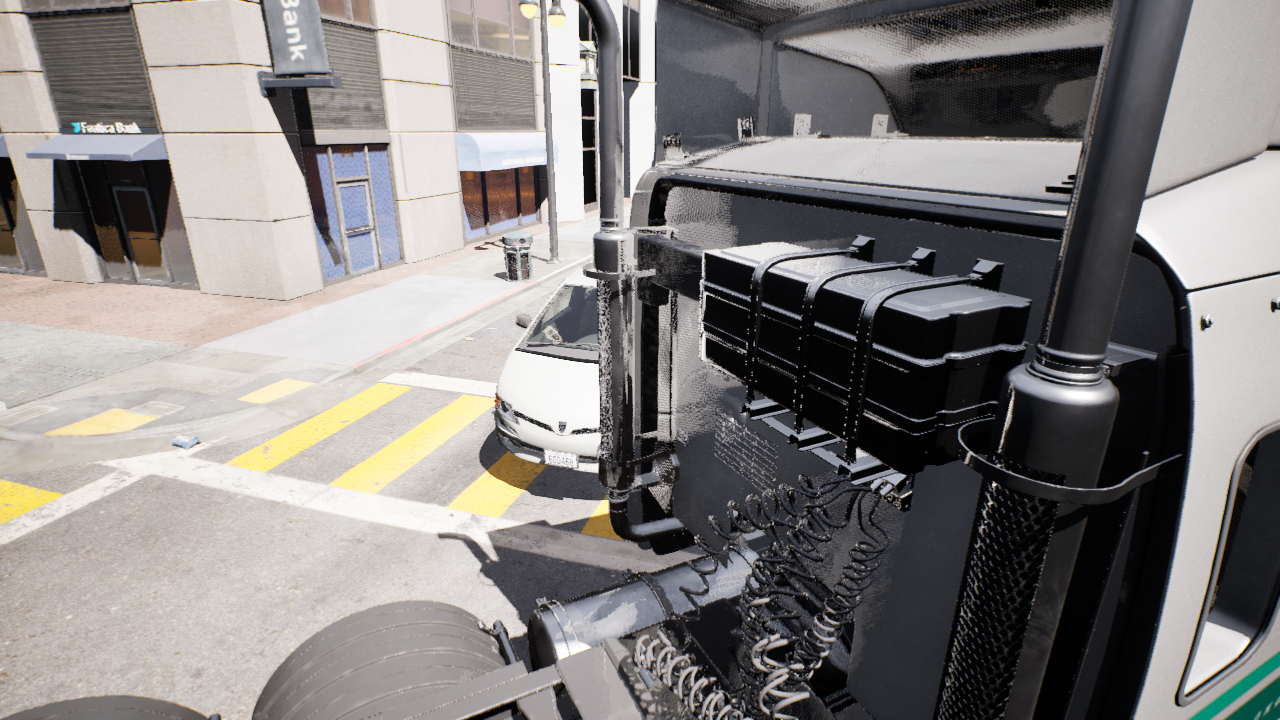
Venue: residential
Lighting: clear day
Vehicle rig: minivan